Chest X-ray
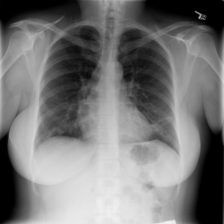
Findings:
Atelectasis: negative
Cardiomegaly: negative
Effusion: negative
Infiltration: negative
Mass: negative
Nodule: positive
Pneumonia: negative
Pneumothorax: negative
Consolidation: negative
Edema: negative
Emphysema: negative
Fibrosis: negative
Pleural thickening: negative
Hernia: negative